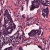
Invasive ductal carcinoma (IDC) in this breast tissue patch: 1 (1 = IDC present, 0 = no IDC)